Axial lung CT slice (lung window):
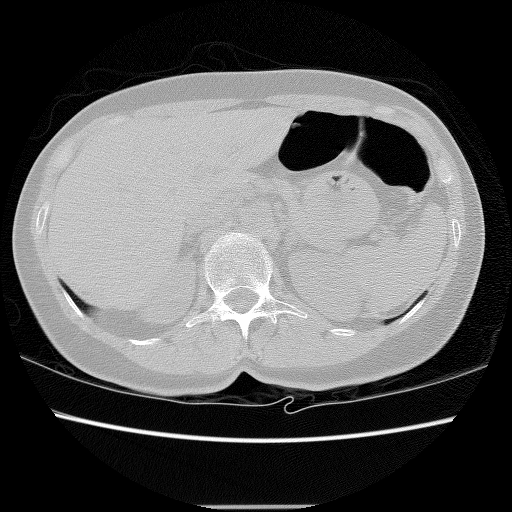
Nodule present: no